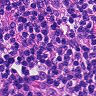
Metastatic tissue present: no